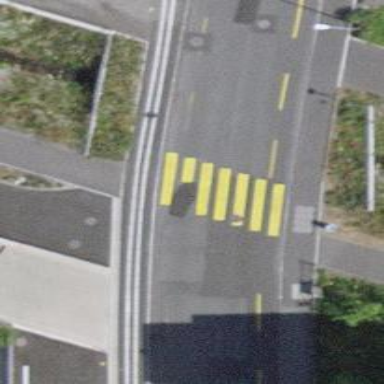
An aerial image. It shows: Kerb serving as barrier.